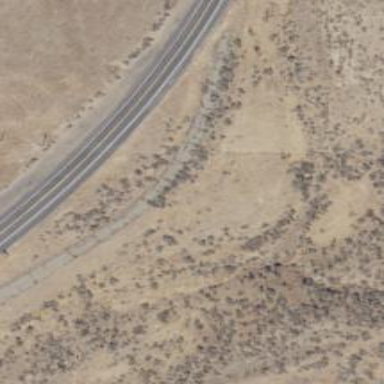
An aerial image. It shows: Abandoned road.